Field crop: maize
Growth stage: 2
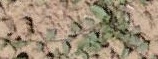
Species: convolvulus